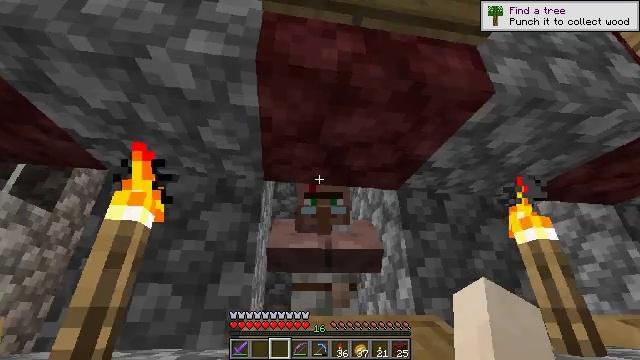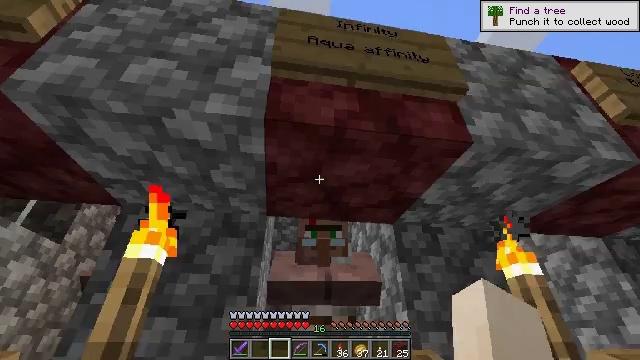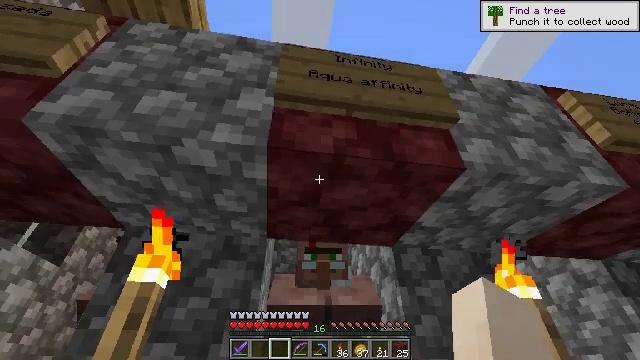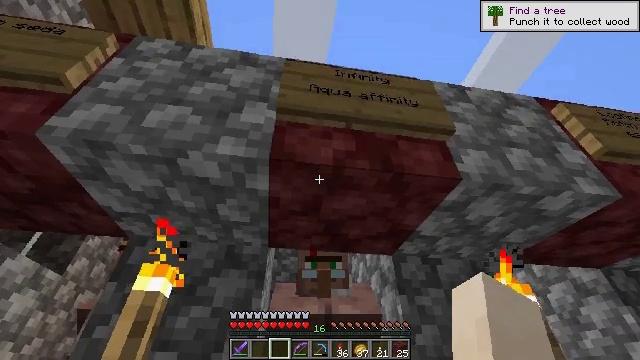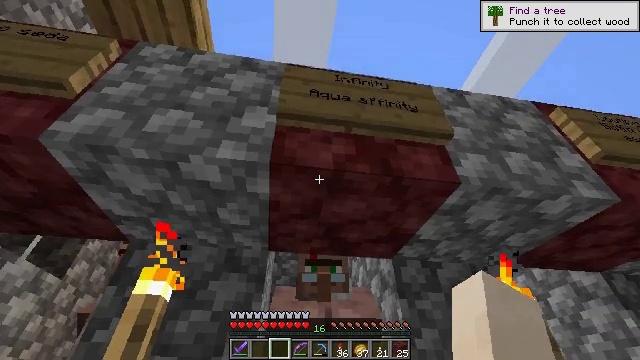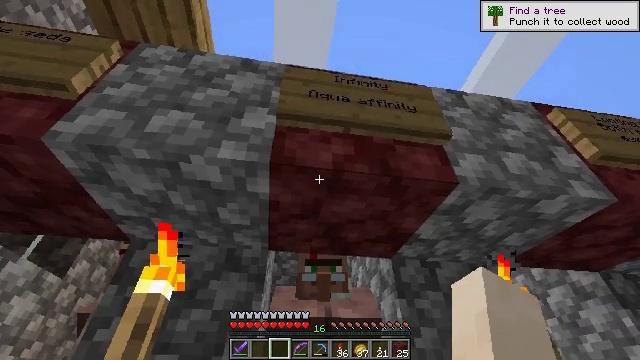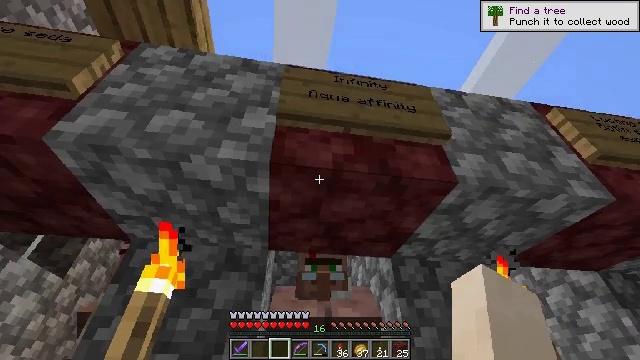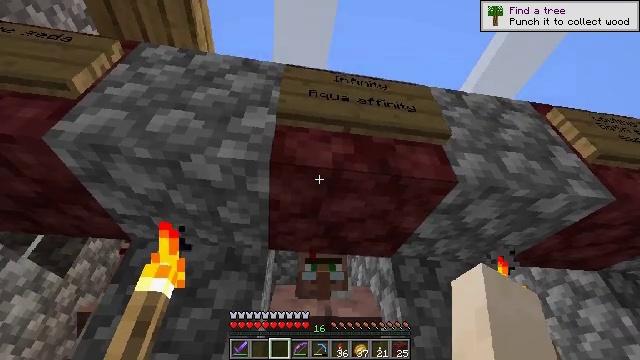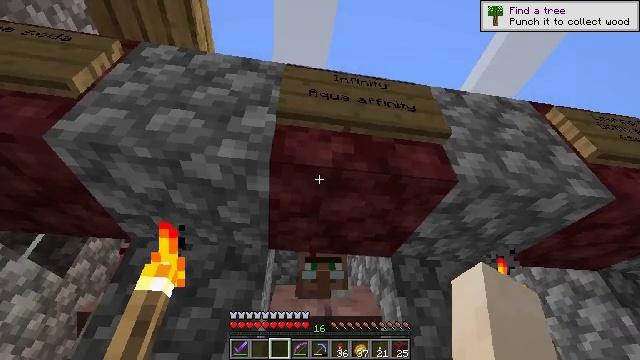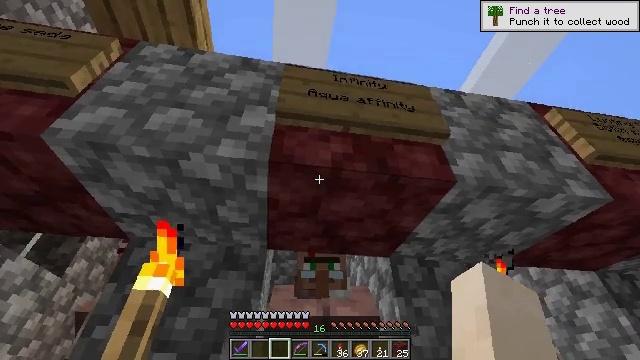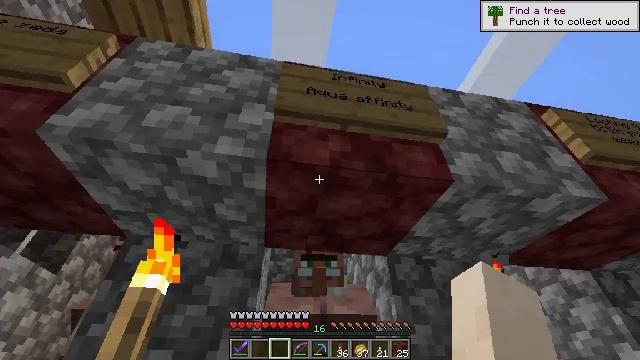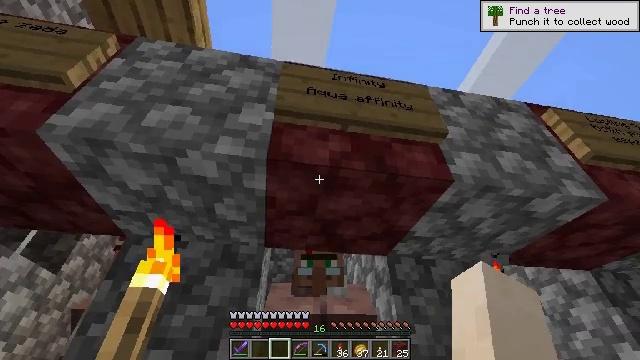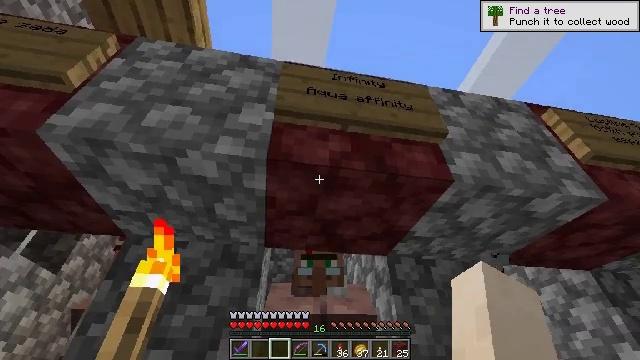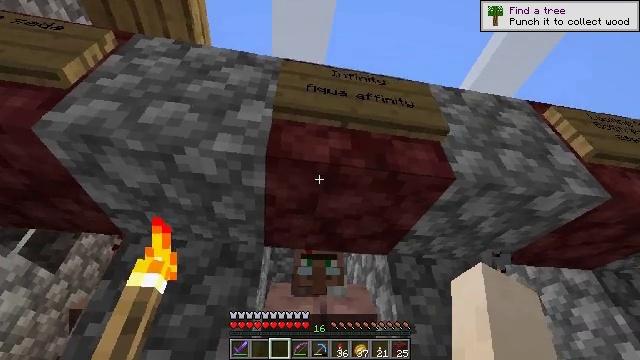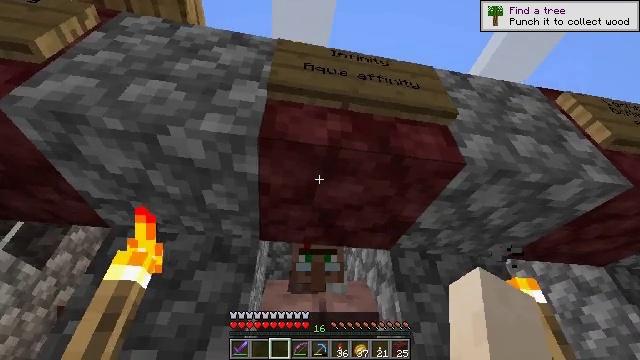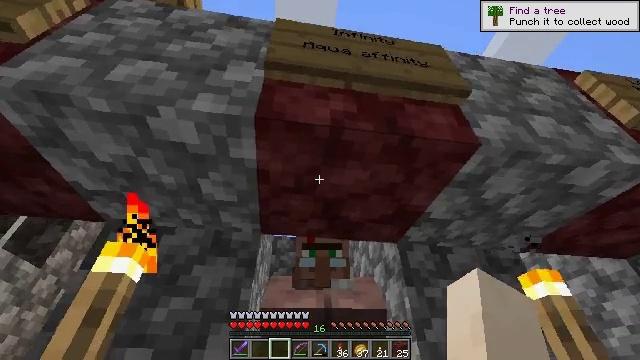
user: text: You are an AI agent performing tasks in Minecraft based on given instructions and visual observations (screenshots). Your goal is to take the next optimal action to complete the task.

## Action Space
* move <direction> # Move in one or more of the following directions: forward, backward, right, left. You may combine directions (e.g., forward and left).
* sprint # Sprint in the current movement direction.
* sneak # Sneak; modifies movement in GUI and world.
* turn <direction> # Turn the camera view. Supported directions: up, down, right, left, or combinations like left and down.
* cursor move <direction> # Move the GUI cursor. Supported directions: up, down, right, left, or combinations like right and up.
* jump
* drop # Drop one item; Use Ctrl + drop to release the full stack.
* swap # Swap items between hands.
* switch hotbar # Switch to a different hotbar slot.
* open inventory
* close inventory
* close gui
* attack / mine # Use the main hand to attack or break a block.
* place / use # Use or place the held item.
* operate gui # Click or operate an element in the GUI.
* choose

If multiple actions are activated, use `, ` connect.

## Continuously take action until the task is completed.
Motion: motion action
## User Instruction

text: Take down the oak wall sign.
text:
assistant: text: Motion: turn up
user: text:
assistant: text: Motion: turn up
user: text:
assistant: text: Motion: turn up
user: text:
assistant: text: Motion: no_op
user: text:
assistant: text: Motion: no_op
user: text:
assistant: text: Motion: no_op
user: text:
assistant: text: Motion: no_op
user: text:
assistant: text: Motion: no_op
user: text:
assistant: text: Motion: no_op
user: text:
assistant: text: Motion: no_op
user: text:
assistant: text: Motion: no_op
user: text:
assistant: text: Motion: no_op
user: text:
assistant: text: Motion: move forward
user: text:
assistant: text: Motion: move forward
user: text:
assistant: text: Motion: move forward, turn left
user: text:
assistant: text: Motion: move forward, turn left
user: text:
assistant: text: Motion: turn left
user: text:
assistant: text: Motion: no_op
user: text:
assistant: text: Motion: turn left
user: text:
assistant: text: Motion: turn left
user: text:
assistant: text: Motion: no_op
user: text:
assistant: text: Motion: no_op
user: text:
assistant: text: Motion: turn up
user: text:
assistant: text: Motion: turn up
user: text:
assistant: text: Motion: turn up
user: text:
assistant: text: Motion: turn up
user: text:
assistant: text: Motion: turn up
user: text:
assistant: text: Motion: turn up
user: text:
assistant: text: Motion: turn up
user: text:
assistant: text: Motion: turn up